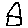
Label: house